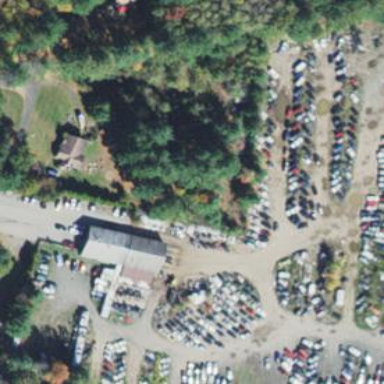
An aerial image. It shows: Scrap yard located in industrial area.